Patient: sex M, age 64
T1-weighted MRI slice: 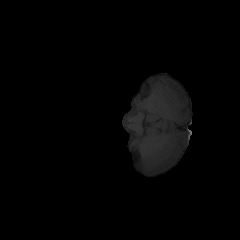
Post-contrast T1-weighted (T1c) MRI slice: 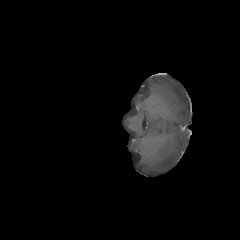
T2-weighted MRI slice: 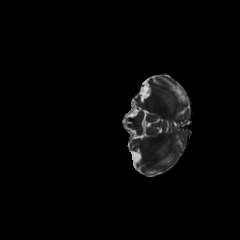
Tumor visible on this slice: no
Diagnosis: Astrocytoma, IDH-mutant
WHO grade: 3